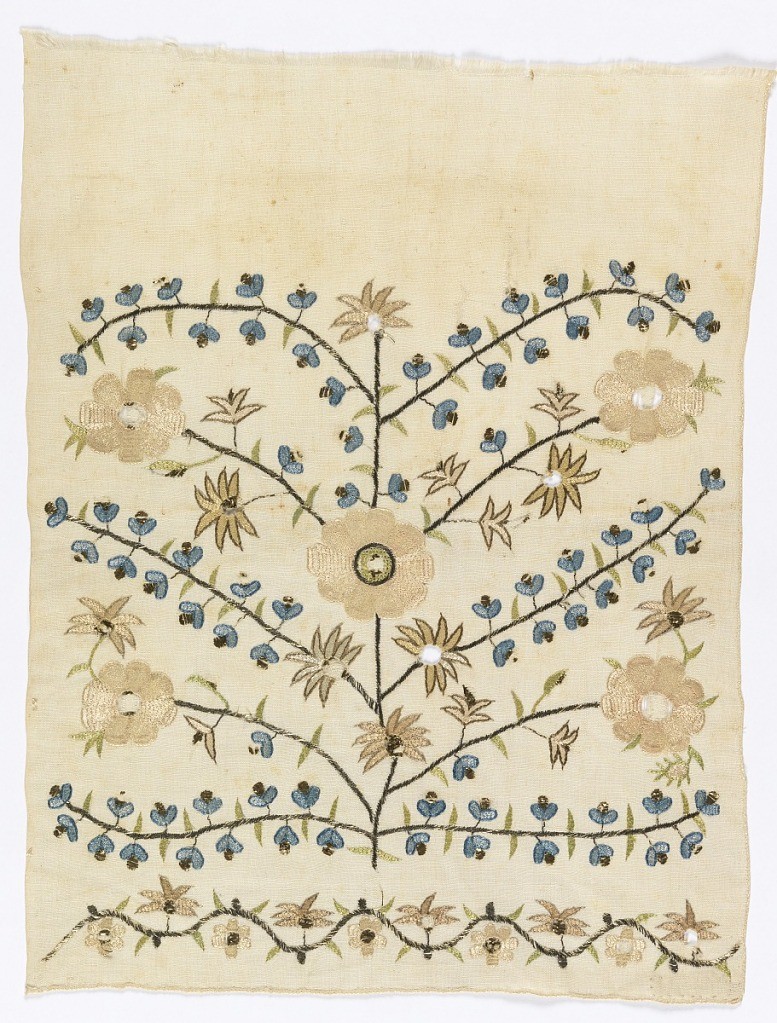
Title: Towel fragment
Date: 18th–19th century
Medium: plain cloth, silk and metal on linen Technique: embroidery
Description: Rigid symmetrical design of large, pale pink full-face flowers on center stem and on side stems alternately filled with tiny blue flowers with metal tongues. Flowers on serpentine stem form guard-band at bottom. Pastel silks, metal on silk and flat metal on undyed linen ground. One plain selvage with two-handed finished edges.